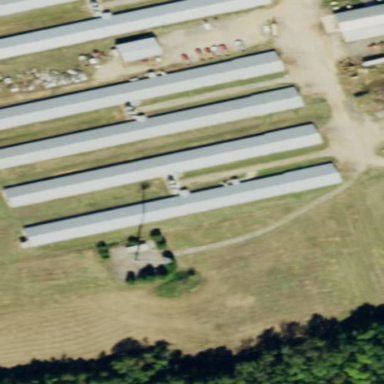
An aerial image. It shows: Poultry farmyard.